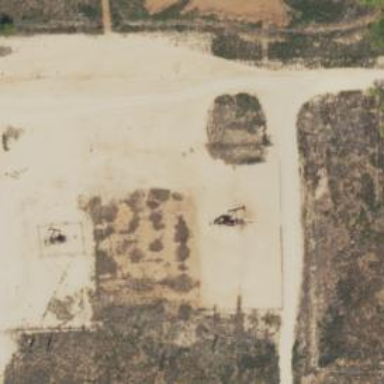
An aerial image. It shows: Petroleum well.